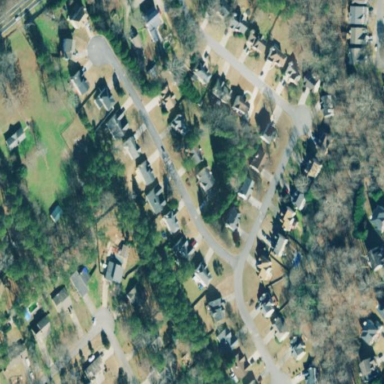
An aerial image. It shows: Residential neighbourhood.